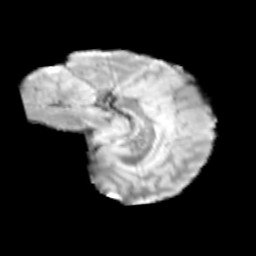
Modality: T2w
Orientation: sagittal
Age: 10
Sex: male
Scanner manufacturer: siemens
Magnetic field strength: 3 T
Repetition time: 3.8 s
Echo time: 0.07 s